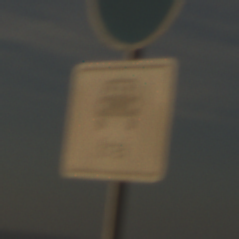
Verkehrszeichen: MehrfachbesetzePersonenkraftwagenFrei
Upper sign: Busssonderstreifen
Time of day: SunriseSunset
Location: Outdoor (Nature)
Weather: PartlyCloudy
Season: NotSpecified
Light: Natural